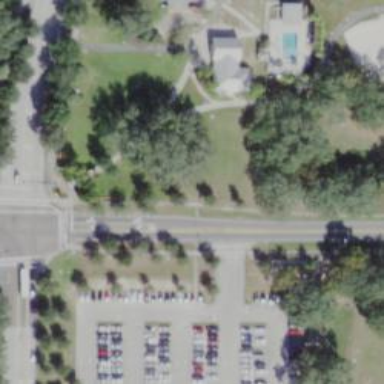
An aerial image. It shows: Footway that also serves as parkway.